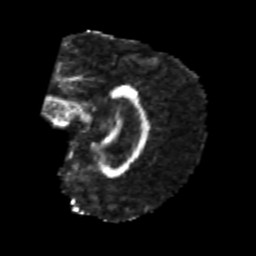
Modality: FA
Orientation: sagittal
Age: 23
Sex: female
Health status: healthy
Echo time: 0.074 s